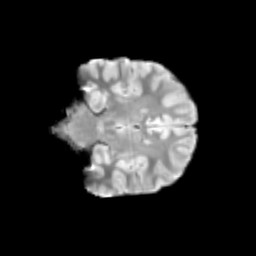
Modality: T2w
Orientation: coronal
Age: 10
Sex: male
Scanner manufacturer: siemens
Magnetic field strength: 3 T
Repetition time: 3.8 s
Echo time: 0.07 s